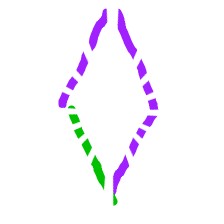
Shape: rhombus